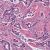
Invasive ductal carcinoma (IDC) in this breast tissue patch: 1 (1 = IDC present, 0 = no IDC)